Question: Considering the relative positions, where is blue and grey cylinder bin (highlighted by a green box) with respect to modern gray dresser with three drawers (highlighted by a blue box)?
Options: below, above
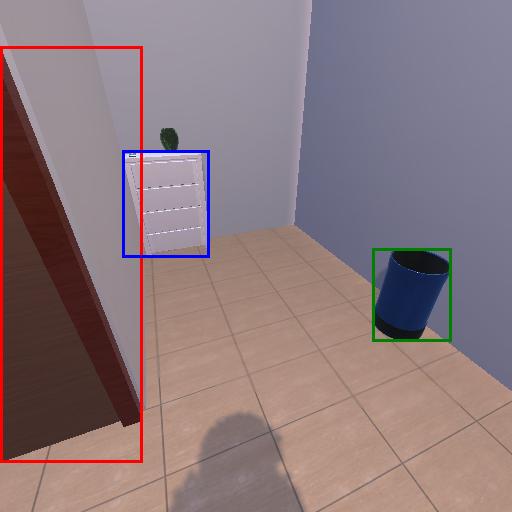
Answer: below